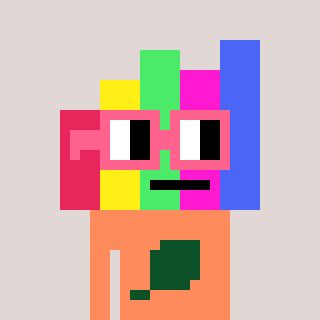
a pixel art character with square pink glasses, a bar chart-shaped head and a peachy-colored body on a warm background